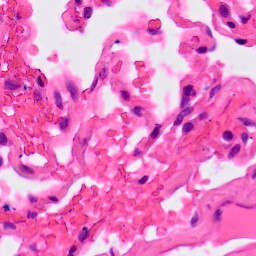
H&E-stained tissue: Lung